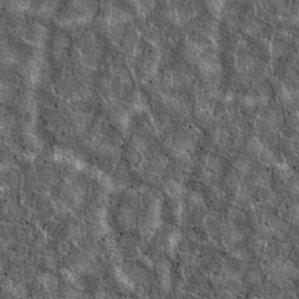
Label: non_frost